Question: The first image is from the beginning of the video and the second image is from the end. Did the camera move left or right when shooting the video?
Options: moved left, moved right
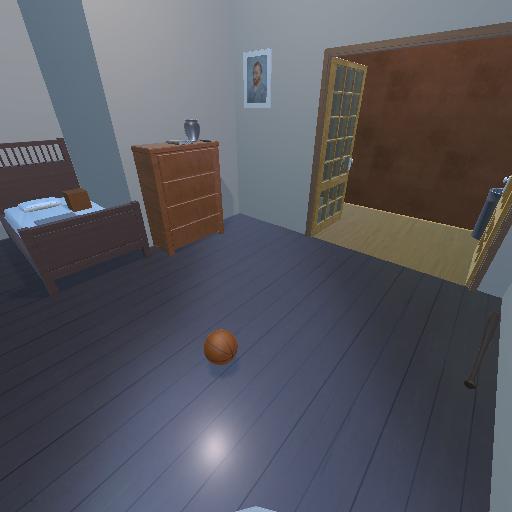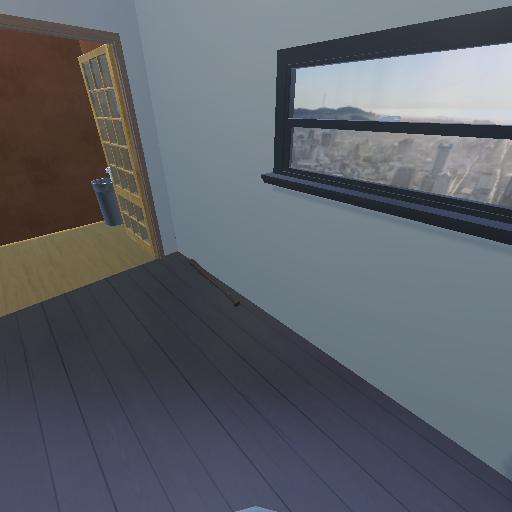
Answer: moved left